Interaction volume radius: 10 \u00c5
Interaction volume height: 15 \u00c5
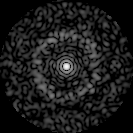
Disorder parameter: 0.8064